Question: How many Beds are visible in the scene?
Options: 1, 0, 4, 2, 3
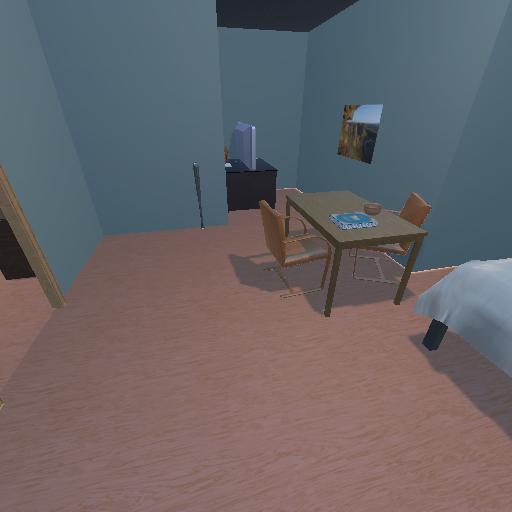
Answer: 1